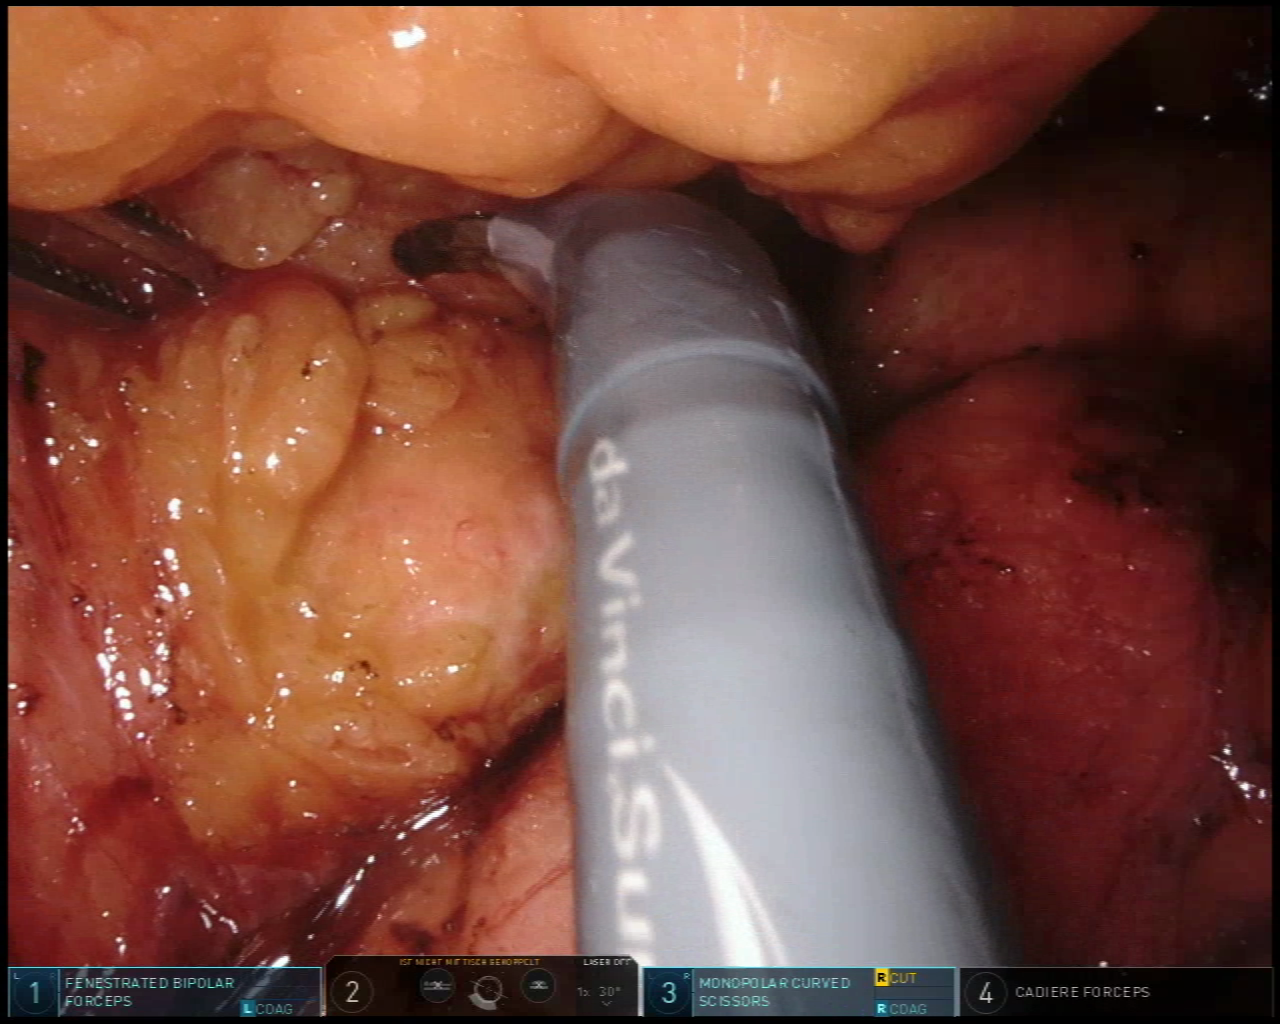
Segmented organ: pancreas
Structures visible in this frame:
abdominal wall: no
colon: no
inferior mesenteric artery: no
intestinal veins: no
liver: no
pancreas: yes
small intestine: no
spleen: no
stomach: no
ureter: no
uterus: no
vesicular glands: no